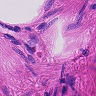
Metastatic tissue present: no